Question: When a user presses a button i add a scale transform to make it zoom out like safari's tabbing. when user presses the webview it comes back up. When the view is rotated, i use to get the values of how i wanted the frame to look like in tab mode, and checked if it was in tab mode when rotating and applied the frame. it works, and ive tried taking it out. The issue is, if i rotate like 10 times, a black line on the right side gets bigger and bigger going inside the webview. i have logged tons of objects for the web view and its scrollview to see if anything is off, the scrollinset/offset is correct, the frame is correct, the transform is correct too. i cant figure out why theres the black line. i tried refreshing the webview to see if its the webpage, and it doesnt fix that ether,the scale transform values is
'''
CGAffineTransformMakeScale(0.6, 0.68)
'''
for zoom out, and 1, 1 for zoom in. if anyone wants to see the effect just apply that to a uiwebview and start rotating the device about 10 times and you would then really see it.
heres how the web view looks when rotating a bunch of times:
on the right side theres that thick black line, it gets bigger with every rotate but ONLY grows when that transform is added, if its normal size again it stops but stays there.
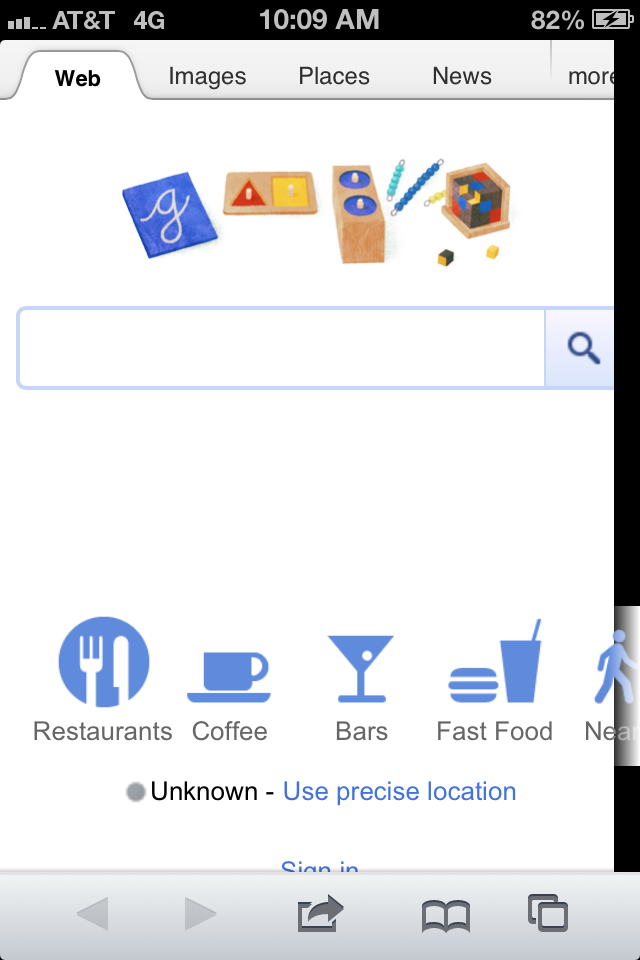
Answer: When you transform any view, their frames do change, If you are using autoresize flag, check it since transforming changes frames and autoresizing also changes frames and this creates weird result.